Question: Jasmin methods (i.e. createSpyOjb) are not recognized though I've added a definition file.

Any idea why is that happening?
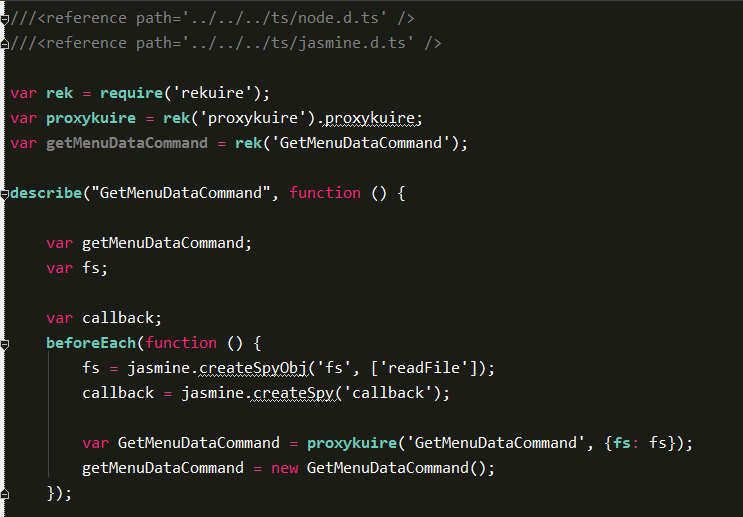
Answer: I have the below code working perfectly with the latest definitions from <URL>.
'''
/// <reference path="node.d.ts" />
/// <reference path="jasmine.d.ts" />
var fs = jasmine.createSpyObj('fs', ['readfile']);
var callback = jasmine.createSpy('callback');
var rek = require('rekuire');
var proxykuire = rek('proxykuire').proxykuire;
var getMenuDataCommand = rek('GetMenuDataCommand');
describe('GetMenuDataCommand', function () {
var getMenuDataCommand;
var fs;
var callback;
beforeEach(function () {
fs = jasmine.createSpyObj('fs', ['readFile']);
callback = jasmine.createSpy('callback');
var getMenuDataCommand = proxykuire('GetMenuDataCommand', { fs: fs });
getMenuDataCommand = new getMenuDataCommand();
});
});
'''
The only difference (unless I typed something in wrong) is that my references are closer to my TypeScript file. I get full intelliSense and no errors.
I just tested in WebStorm and it doesn't seem to support TypeScript 0.9, which will be a stumbling block if you use WebStorm. (It didn't recognise the 'boolean' type and hasn't got the 'export = internal;' support).
You could use older versions of the definitions (from before they were updated to TypeScript 0.9) to get you going for now and then update when WebStorm gets 0.9 language support.